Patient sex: M
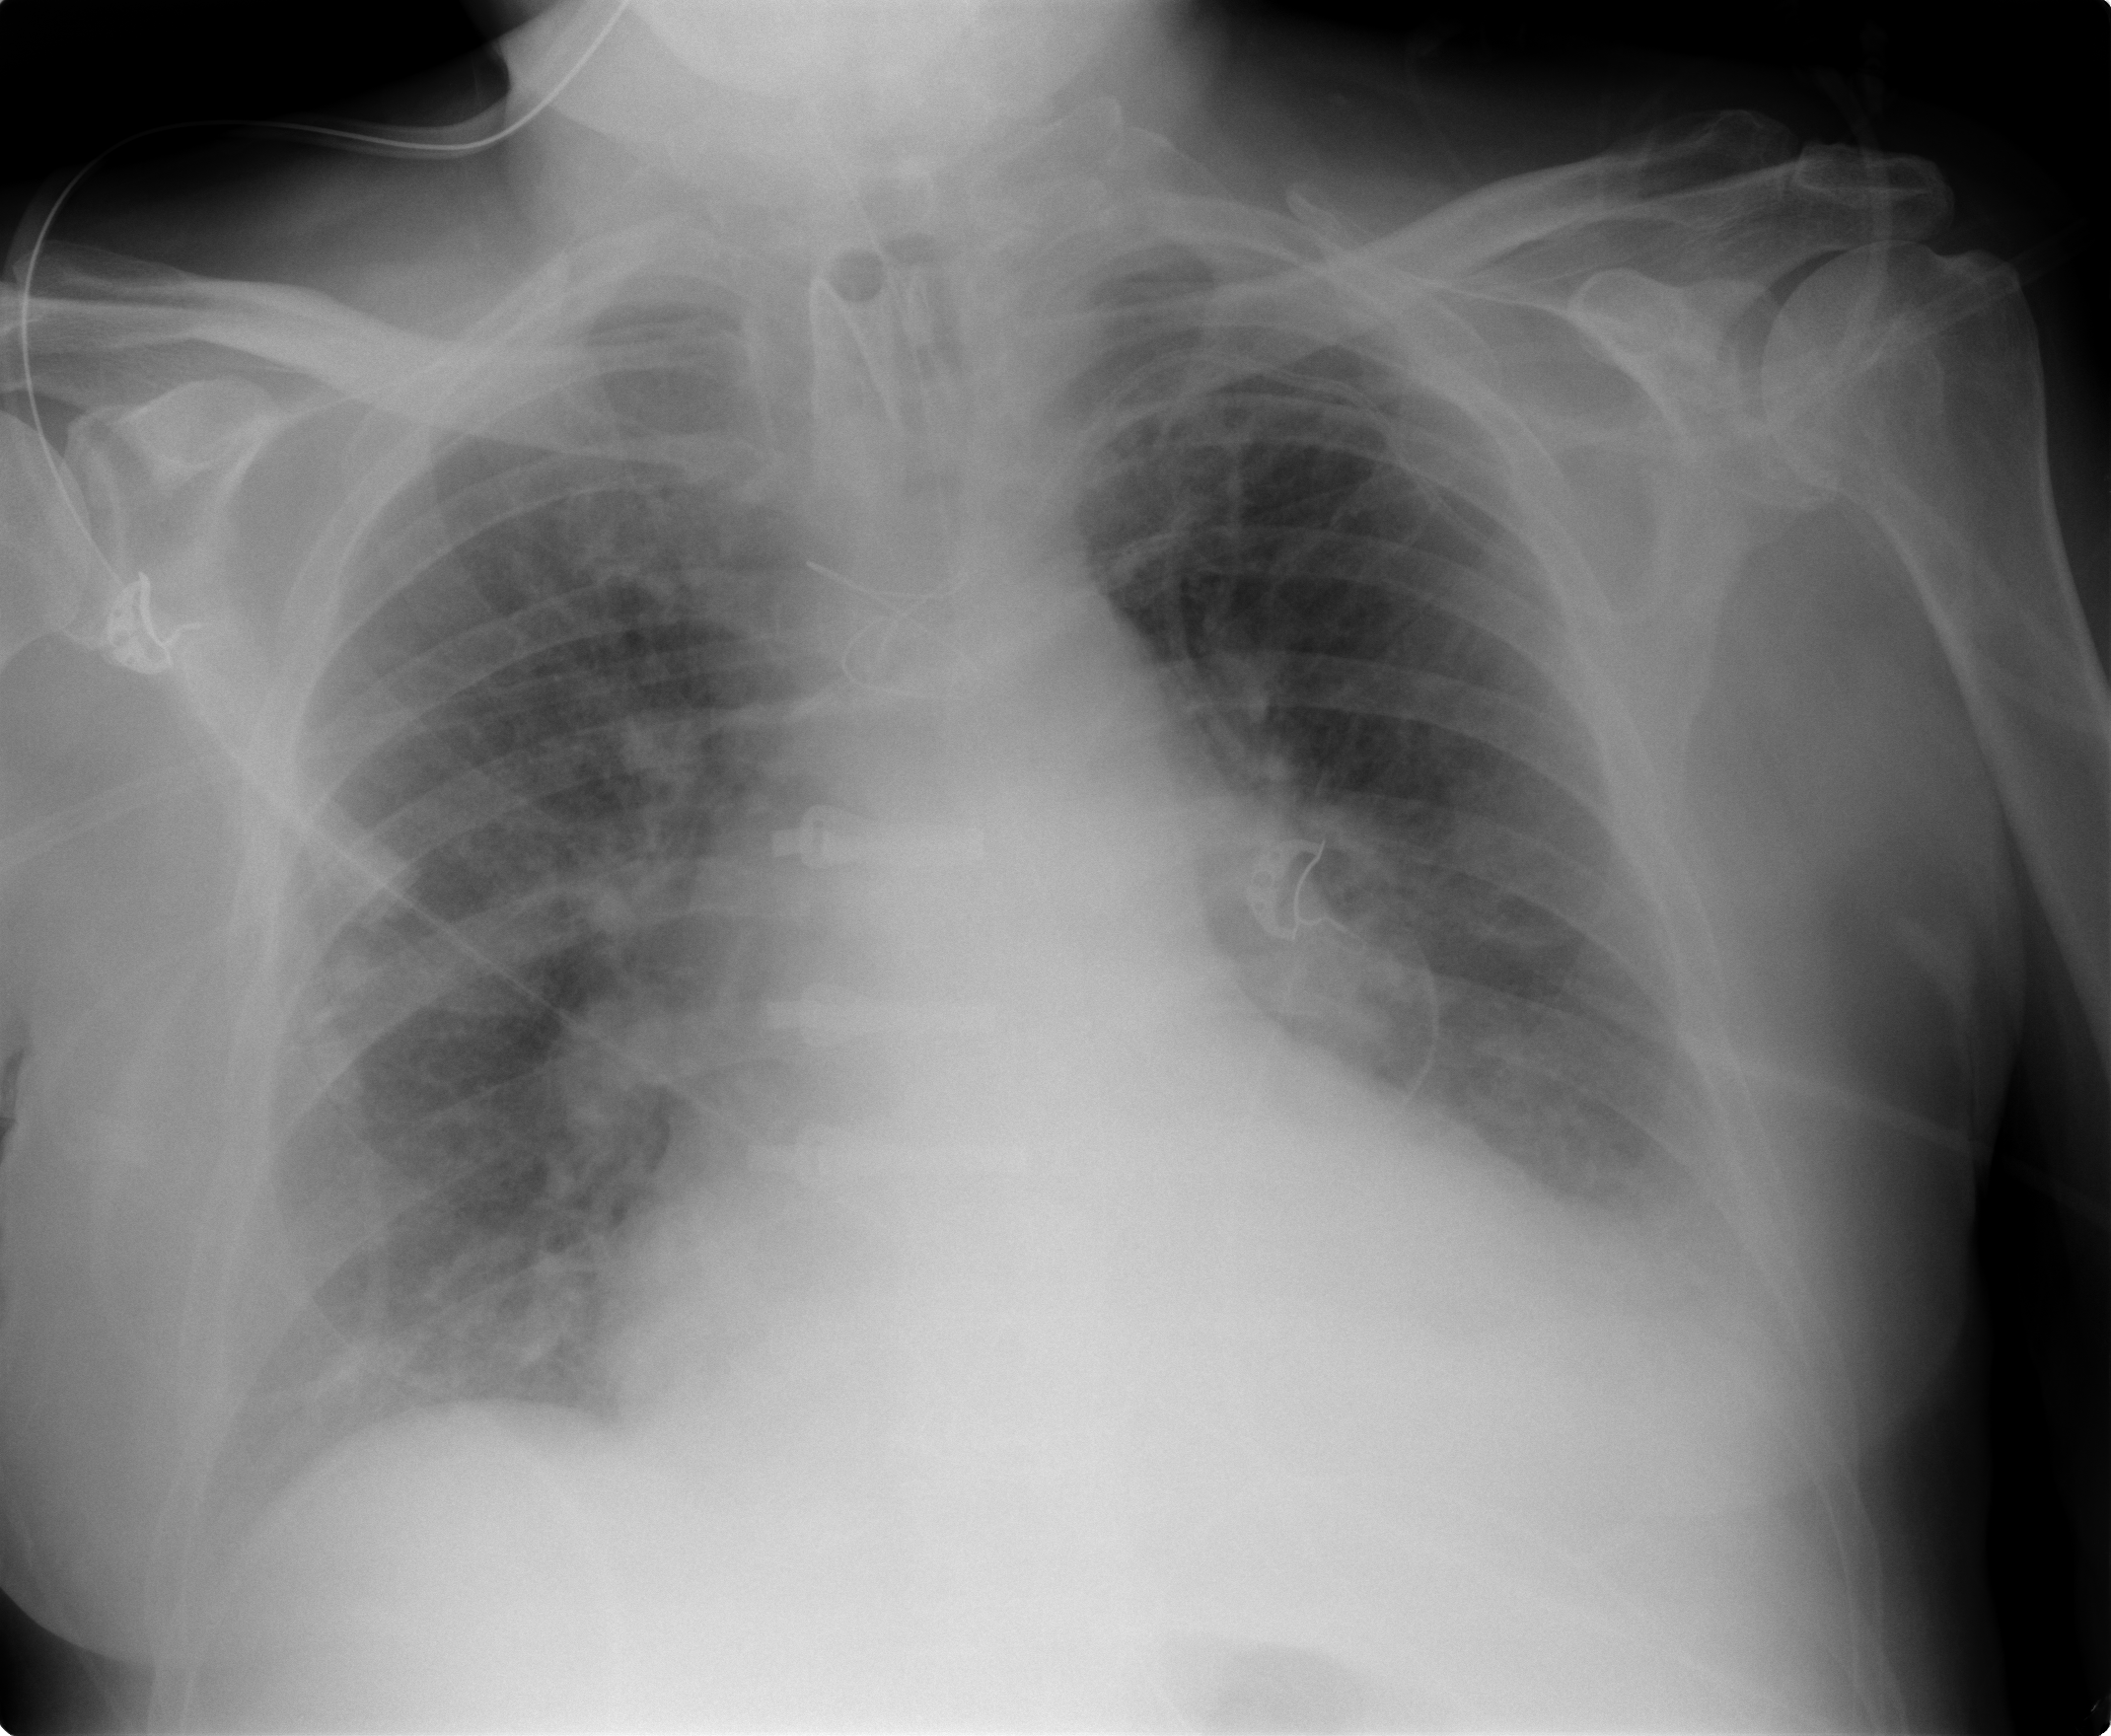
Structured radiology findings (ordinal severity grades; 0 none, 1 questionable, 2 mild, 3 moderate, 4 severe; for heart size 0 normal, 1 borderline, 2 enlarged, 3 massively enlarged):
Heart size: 2
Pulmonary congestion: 2
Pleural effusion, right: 0
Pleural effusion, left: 2
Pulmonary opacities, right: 2
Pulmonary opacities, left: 2
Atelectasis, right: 2
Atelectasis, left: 2